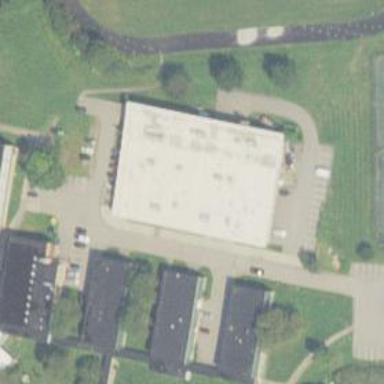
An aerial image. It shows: School.